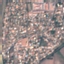
Land use / land cover: Residential